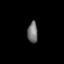
Tissue: lung
Cell type: Epithelial cells
Senescence score: 0.2085
Nuclear area (px): 213
Mean DAPI intensity: 114.836